Question: I have a dataframe which looks like this:

How do I drop columns which have 3 missing values from Q1 - Q8.
Following which, for Q1 - Q8, if there are 2 or less missing value, to input default value as "0".
I have tried various forms of dropna(thresh=N) but I am not sure if it can read specific columns only.
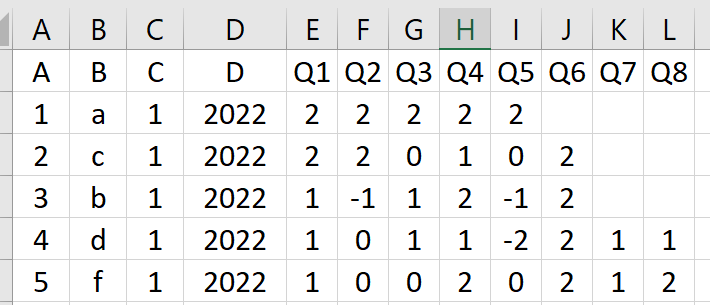
Answer: One thing you could do is :
Split your dataset in 2 datasets :
'''
df_no_change = df[['A', 'B', 'C', 'D']]
df_change = df[['Q1', 'Q2', 'Q3', 'Q4', 'Q5', 'Q6', 'Q7', 'Q8']]
'''
Then apply the column removal to 'df_change'
'''
df_change = df_change.dropna(thresh=len(df_change) - 2, axis=1)
'''
And finally re concatenate your dataframes
'''
df = pd.concat([df_change, df_no_change], axis=1)
'''
This may work